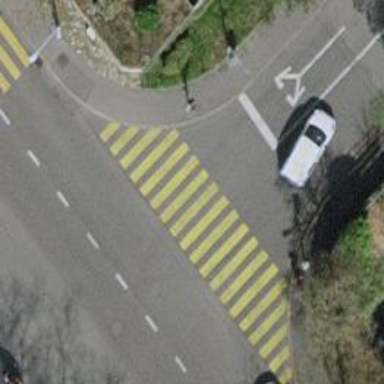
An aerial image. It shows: Road crossing with traffic signals.